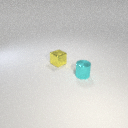
small yellow metal cube behind small cyan metal cylinder